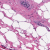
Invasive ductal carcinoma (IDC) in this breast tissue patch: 0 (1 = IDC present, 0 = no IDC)